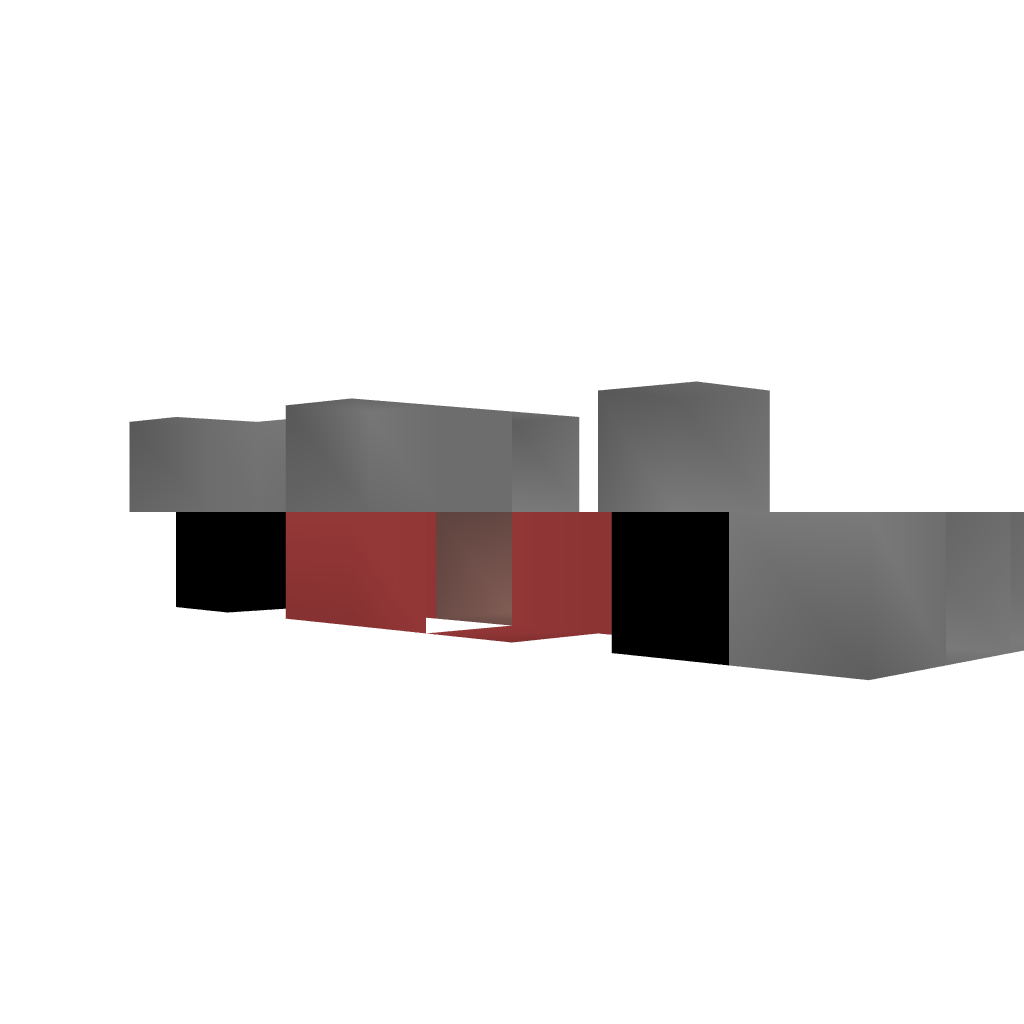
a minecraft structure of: F-1 racecar bad low quality